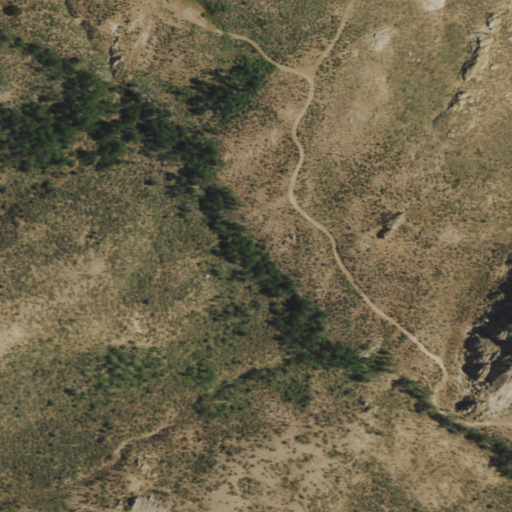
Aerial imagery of depression(s) in Nevada named Indian Graveyard Basin containing shrub, grassland, evergreen forest, and deciduous forest